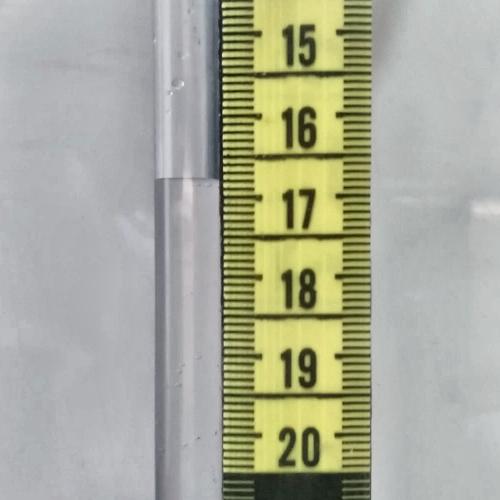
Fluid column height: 16.8 cm